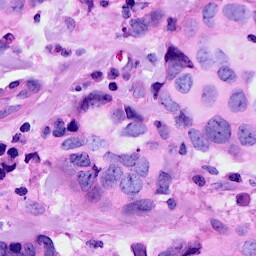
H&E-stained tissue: Breast